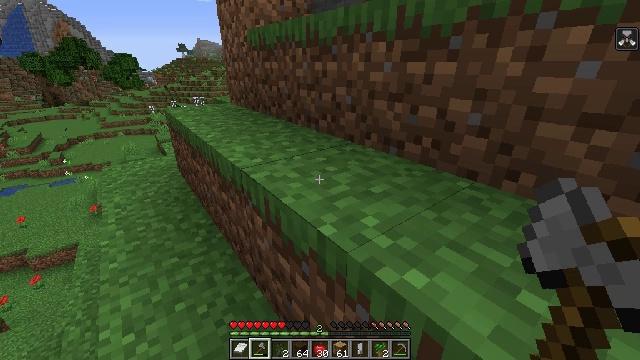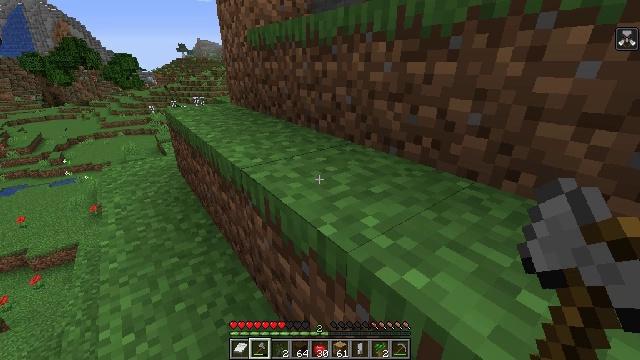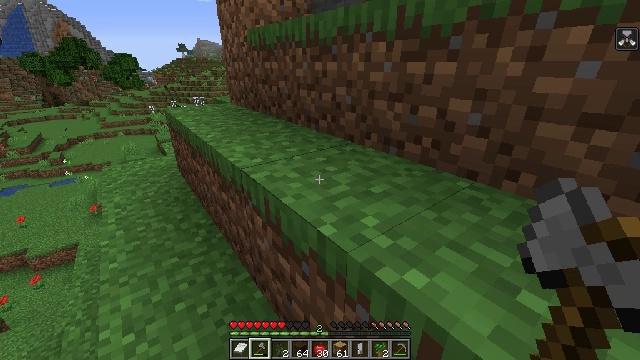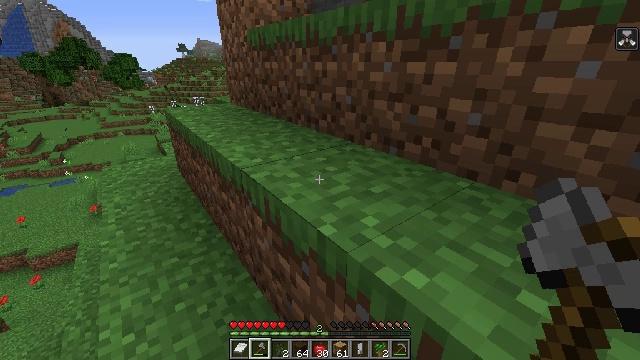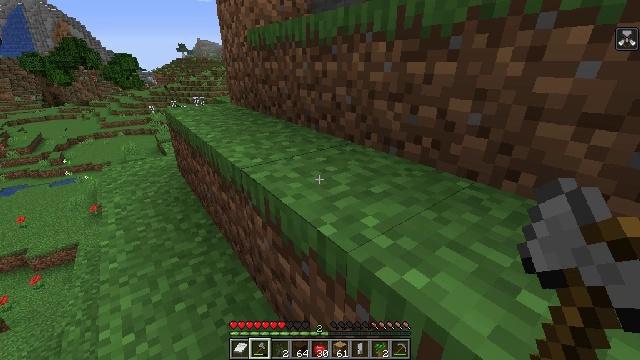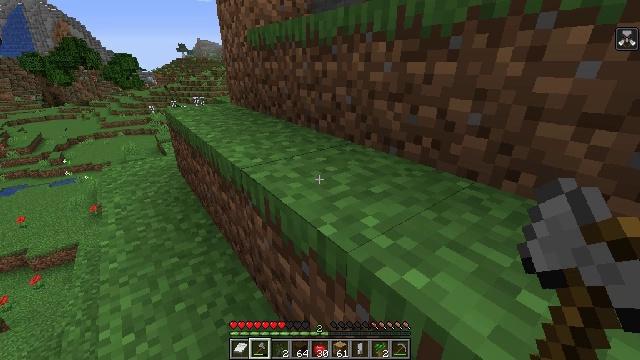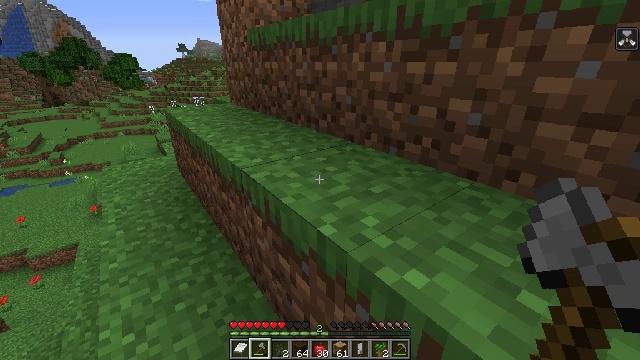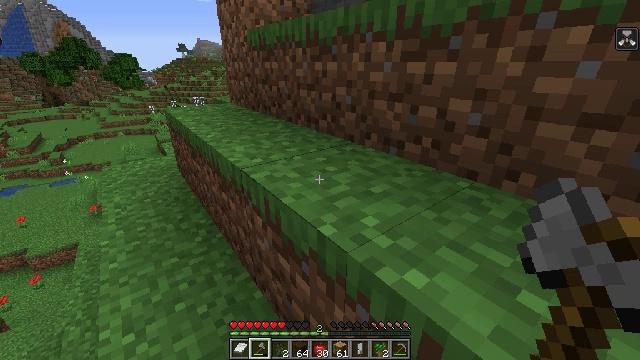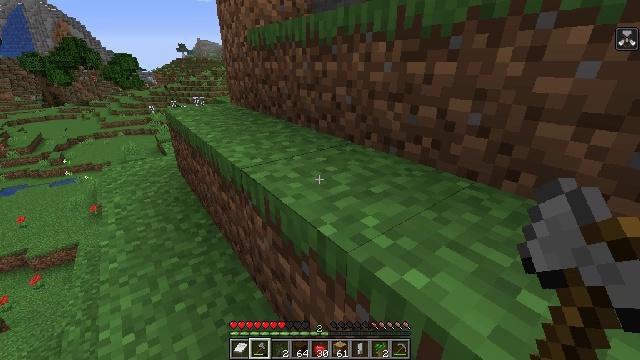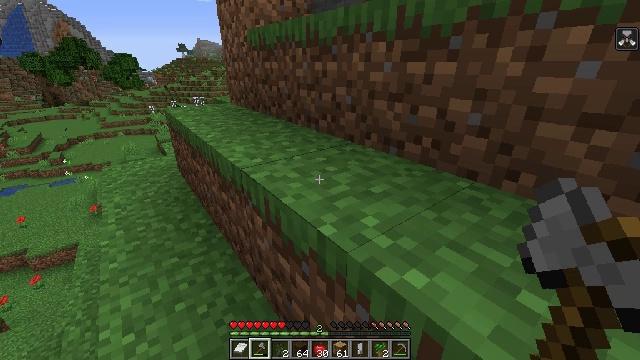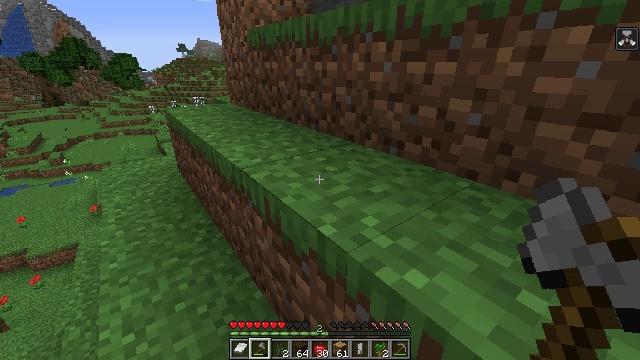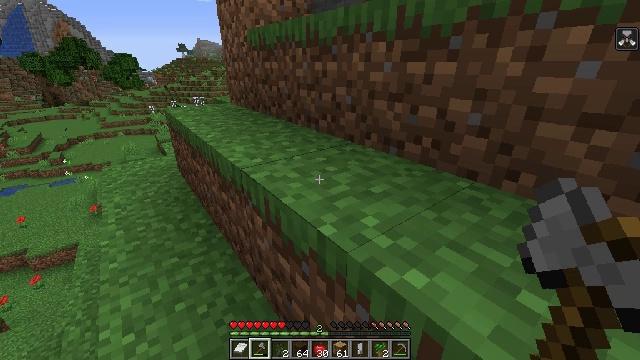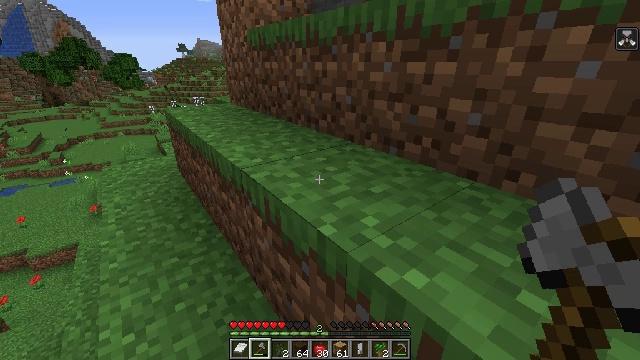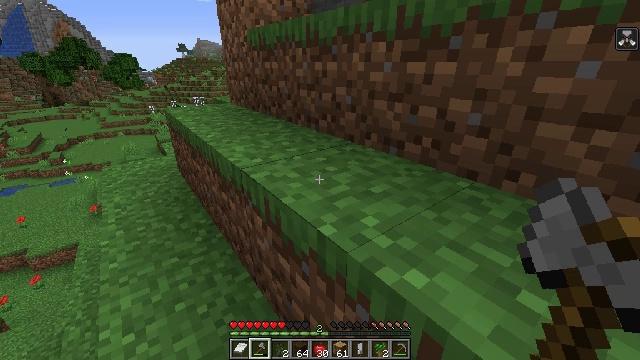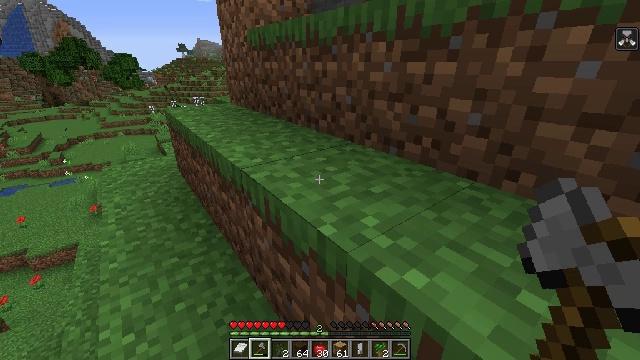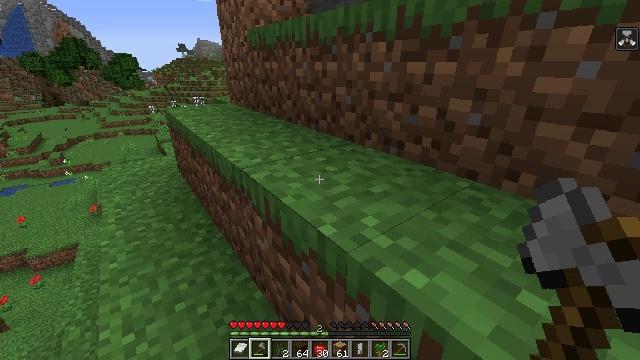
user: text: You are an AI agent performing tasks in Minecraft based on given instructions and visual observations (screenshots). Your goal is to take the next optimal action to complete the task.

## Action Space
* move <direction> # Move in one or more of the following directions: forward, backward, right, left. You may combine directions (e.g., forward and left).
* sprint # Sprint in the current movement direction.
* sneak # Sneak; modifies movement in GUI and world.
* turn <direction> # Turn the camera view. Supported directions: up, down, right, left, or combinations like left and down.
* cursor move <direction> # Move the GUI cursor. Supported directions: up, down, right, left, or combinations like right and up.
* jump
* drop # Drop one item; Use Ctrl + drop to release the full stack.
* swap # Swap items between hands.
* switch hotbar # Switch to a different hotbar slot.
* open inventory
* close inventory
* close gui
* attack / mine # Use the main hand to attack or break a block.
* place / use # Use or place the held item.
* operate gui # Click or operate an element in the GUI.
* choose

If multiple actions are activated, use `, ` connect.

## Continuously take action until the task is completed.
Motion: motion action
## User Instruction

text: Mine dark oak leaves from the tree.
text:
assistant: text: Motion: no_op
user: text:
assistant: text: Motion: no_op
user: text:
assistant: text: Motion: no_op
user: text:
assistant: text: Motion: no_op
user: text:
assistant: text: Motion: no_op
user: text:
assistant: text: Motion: no_op
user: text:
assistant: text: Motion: no_op
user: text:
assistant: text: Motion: no_op
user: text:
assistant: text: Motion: no_op
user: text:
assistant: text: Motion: no_op
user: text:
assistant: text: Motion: no_op
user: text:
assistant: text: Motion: no_op
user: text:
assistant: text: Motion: no_op
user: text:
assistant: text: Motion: no_op
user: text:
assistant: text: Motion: no_op
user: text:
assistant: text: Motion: no_op
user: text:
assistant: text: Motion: no_op
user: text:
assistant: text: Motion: no_op
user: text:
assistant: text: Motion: no_op
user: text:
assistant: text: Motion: no_op
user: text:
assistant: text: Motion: no_op
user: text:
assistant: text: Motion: no_op
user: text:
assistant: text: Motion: no_op
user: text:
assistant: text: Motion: no_op
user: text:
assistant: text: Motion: no_op
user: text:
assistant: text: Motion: no_op
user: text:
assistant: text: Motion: no_op
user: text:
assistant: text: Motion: no_op
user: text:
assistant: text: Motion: no_op
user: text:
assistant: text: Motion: no_op